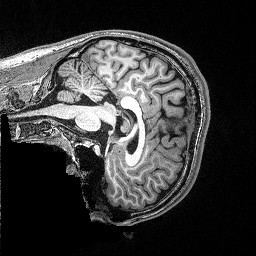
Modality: T1w
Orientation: sagittal
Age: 23
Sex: male
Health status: ill
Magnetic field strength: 3 T
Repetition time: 2.53 s
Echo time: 0.00331 s